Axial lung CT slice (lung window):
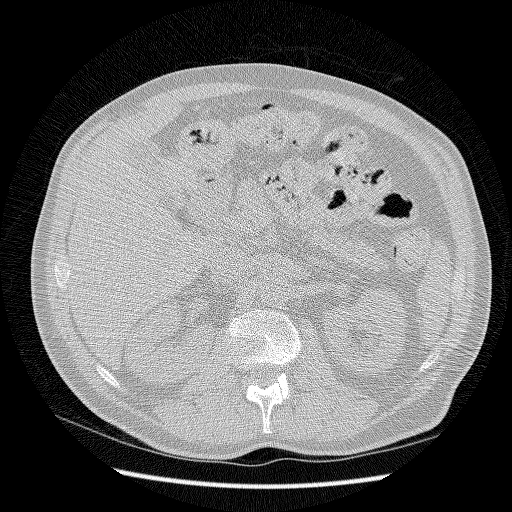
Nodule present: no